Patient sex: M
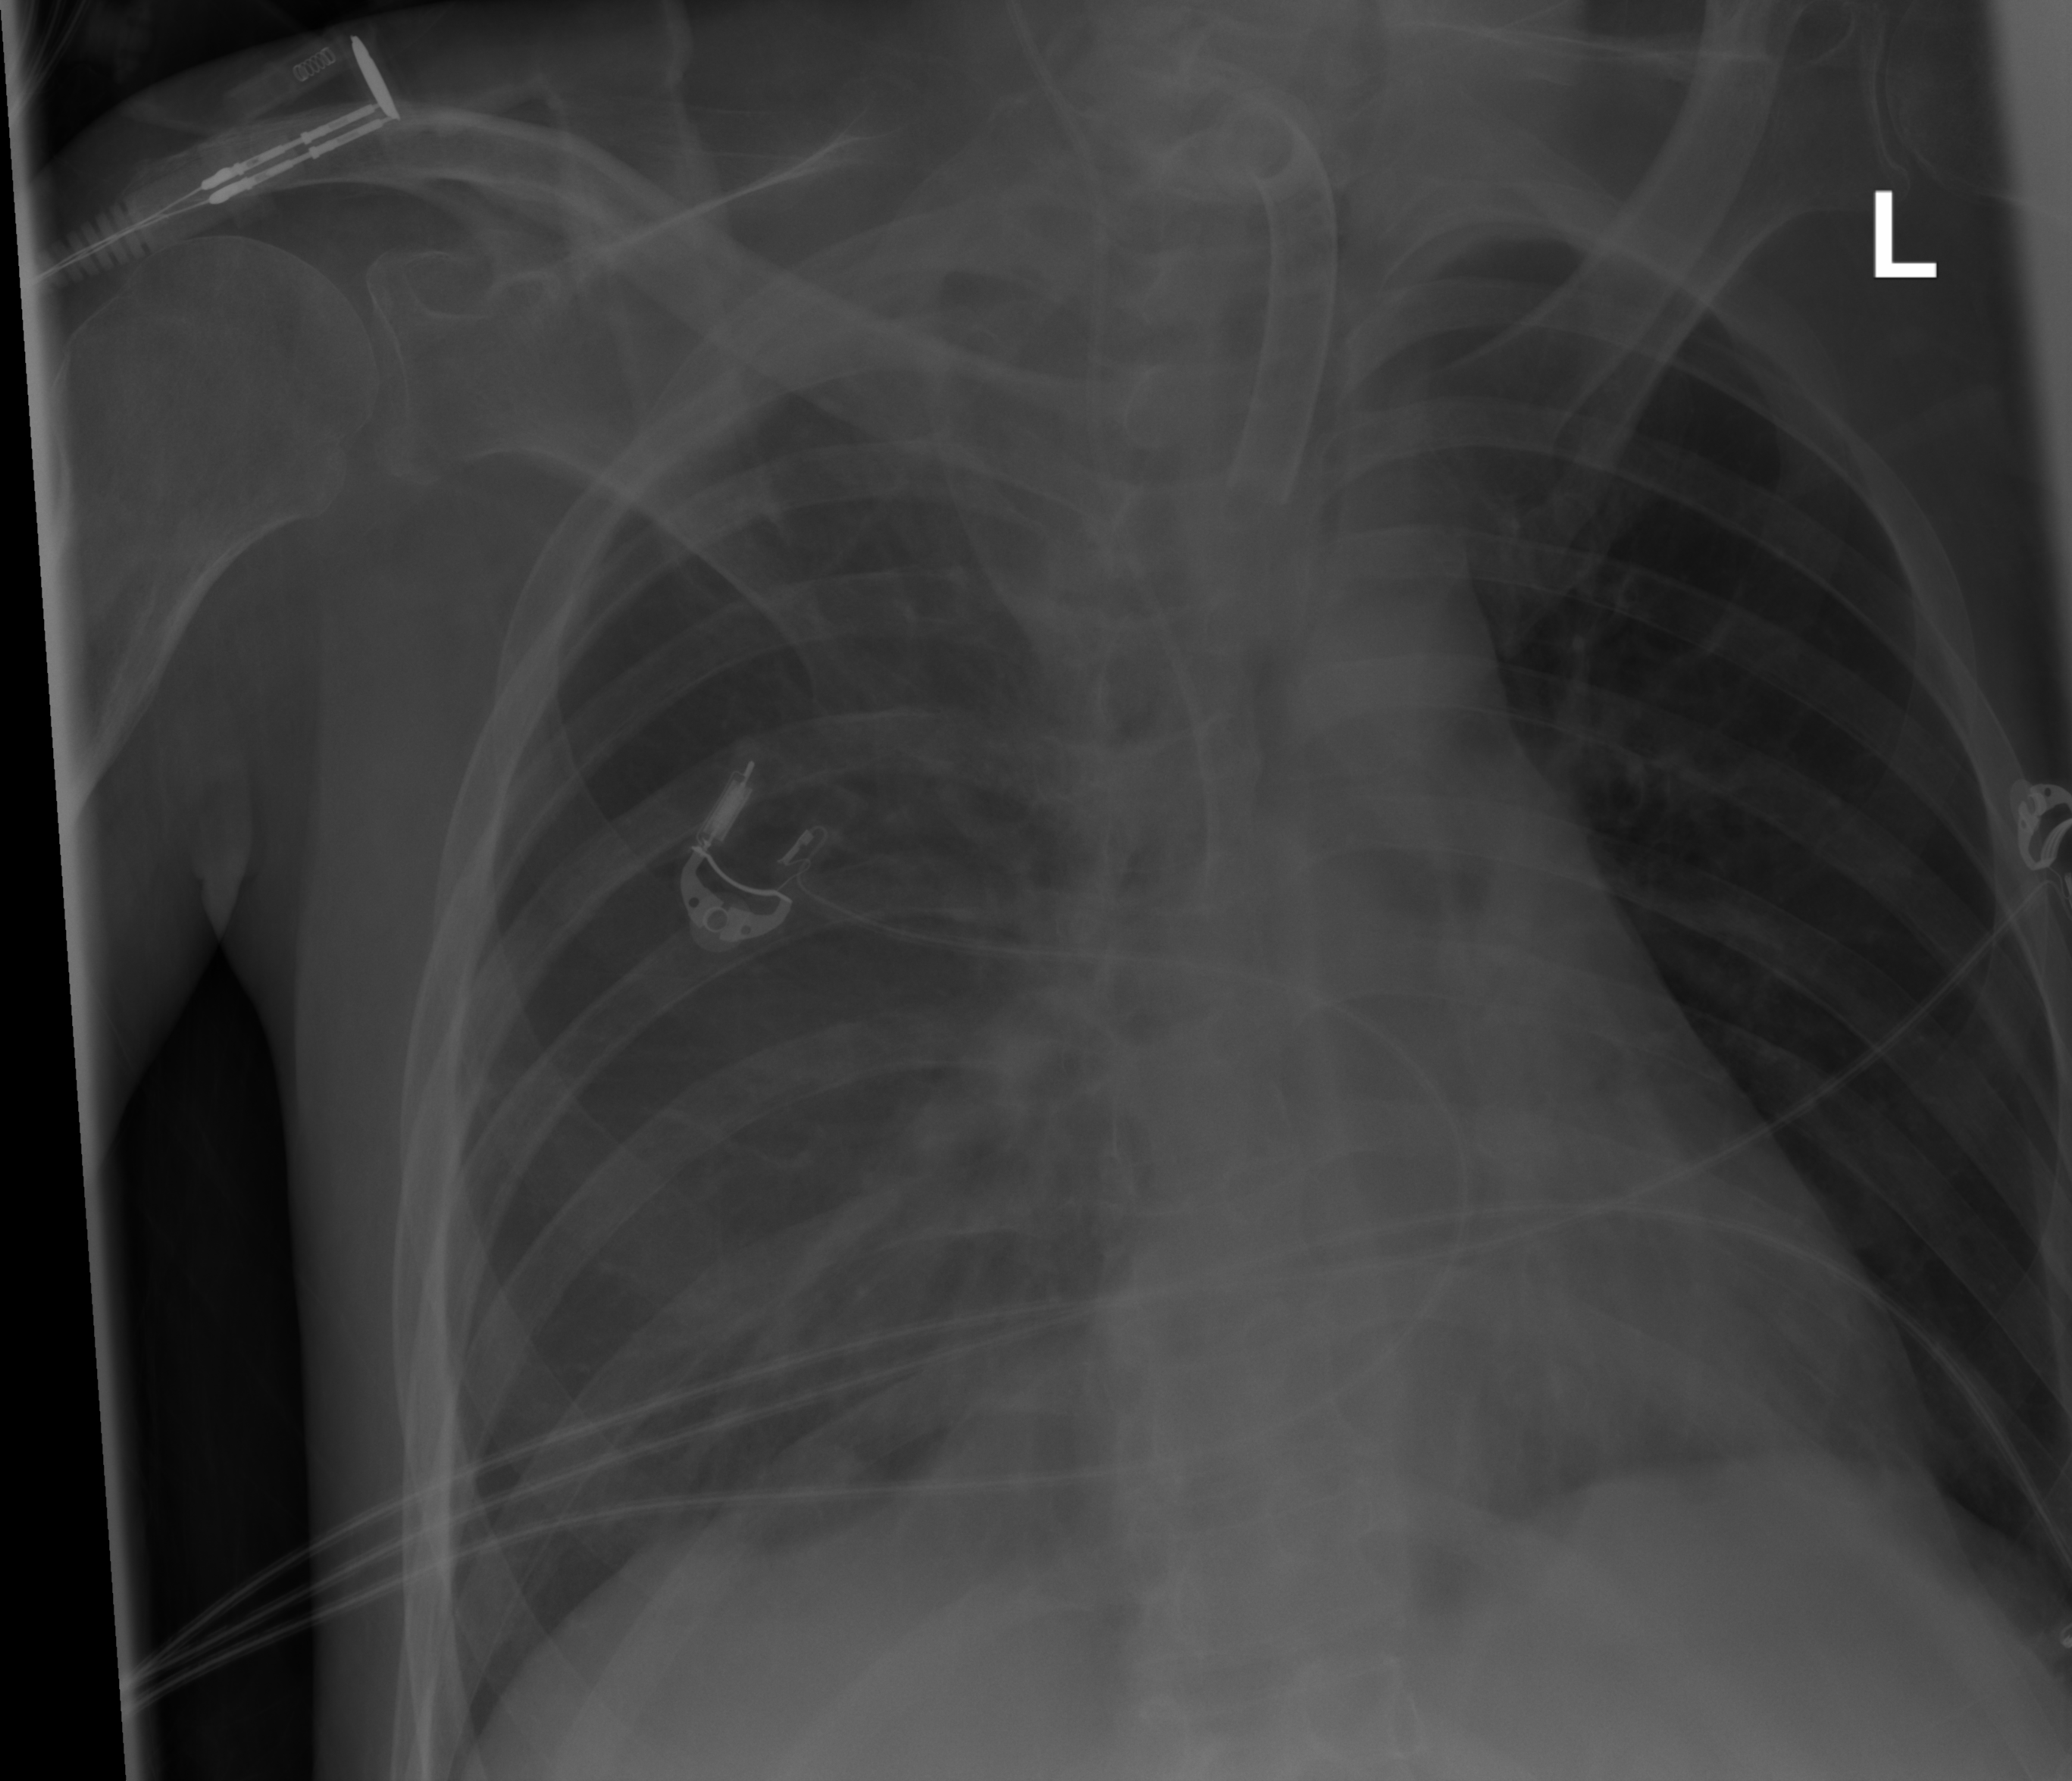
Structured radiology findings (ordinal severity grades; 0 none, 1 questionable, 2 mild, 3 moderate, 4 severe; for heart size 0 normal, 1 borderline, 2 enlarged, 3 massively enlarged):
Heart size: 0
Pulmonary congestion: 0
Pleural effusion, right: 0
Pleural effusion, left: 0
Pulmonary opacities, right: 0
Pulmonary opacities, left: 0
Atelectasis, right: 3
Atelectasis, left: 0